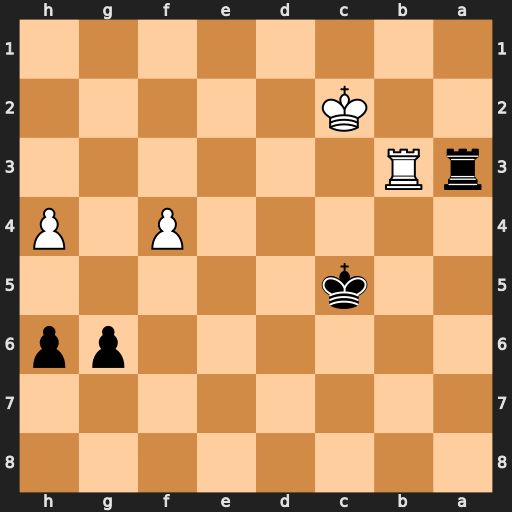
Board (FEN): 8/8/6pp/2k5/5P1P/rR6/2K5/8
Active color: b
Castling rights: -
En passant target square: -
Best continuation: Rxb3 Kxb3 Kd4 Kc2 h5 f5 gxf5